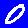
Digit: 0